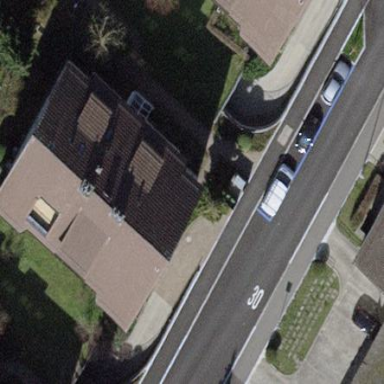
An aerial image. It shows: Apartments building with pitched roof.